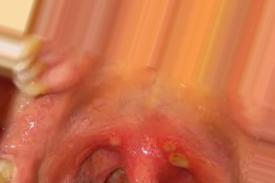
Condition: Mouth Ulcer